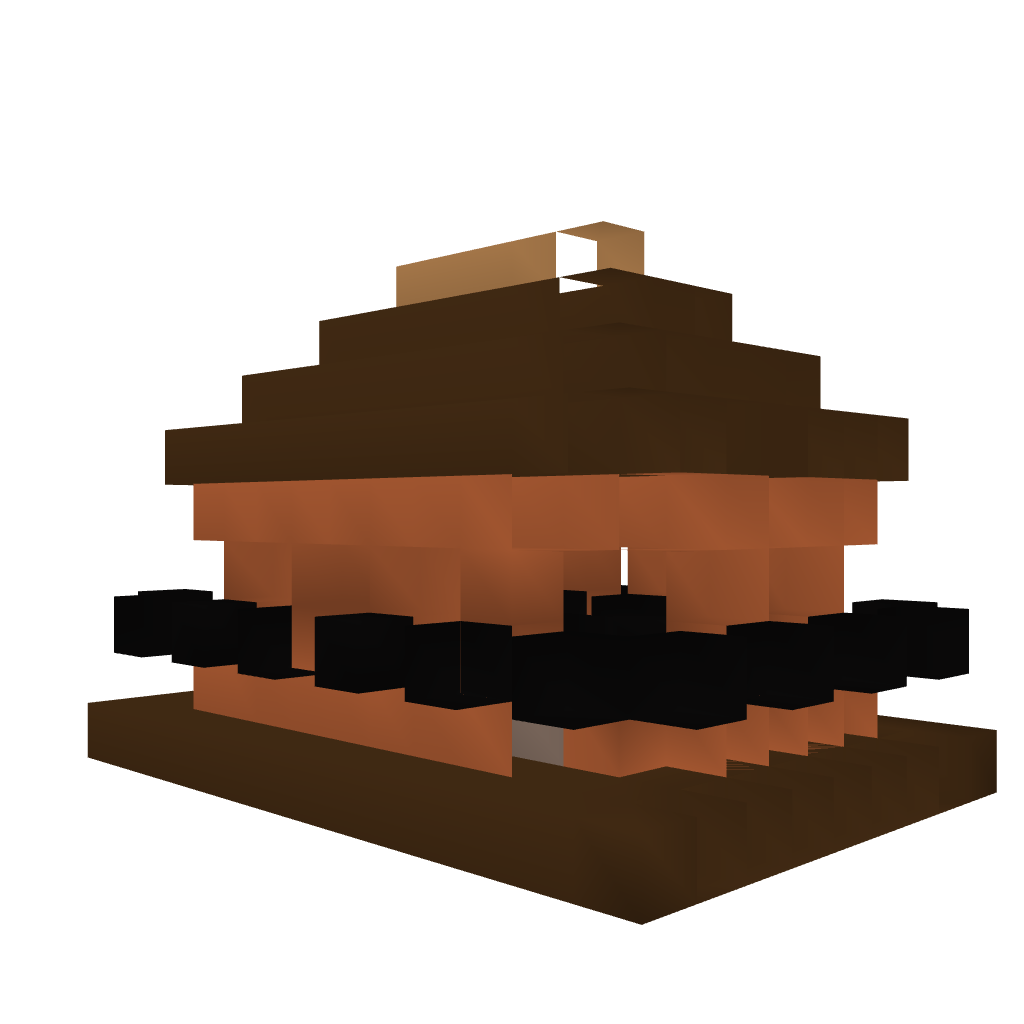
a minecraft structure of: Basic Acacia/Dark Wood House